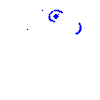
Particle: pion